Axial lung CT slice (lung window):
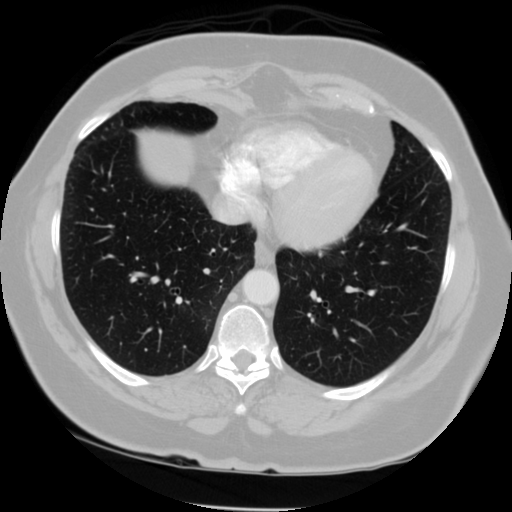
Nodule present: no